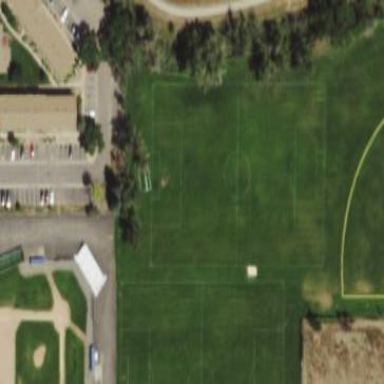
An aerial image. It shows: Soccer pitch designated for leisure and sports activities.